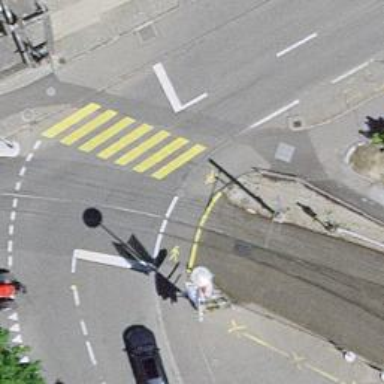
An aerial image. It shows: Crossing for the railway.